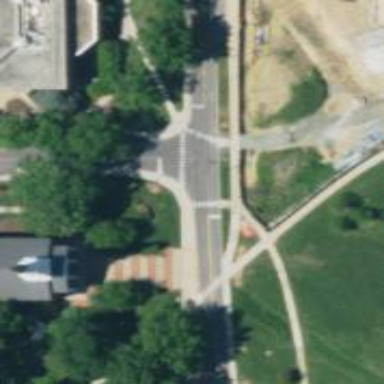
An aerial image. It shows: Marked road crossing.